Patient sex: M
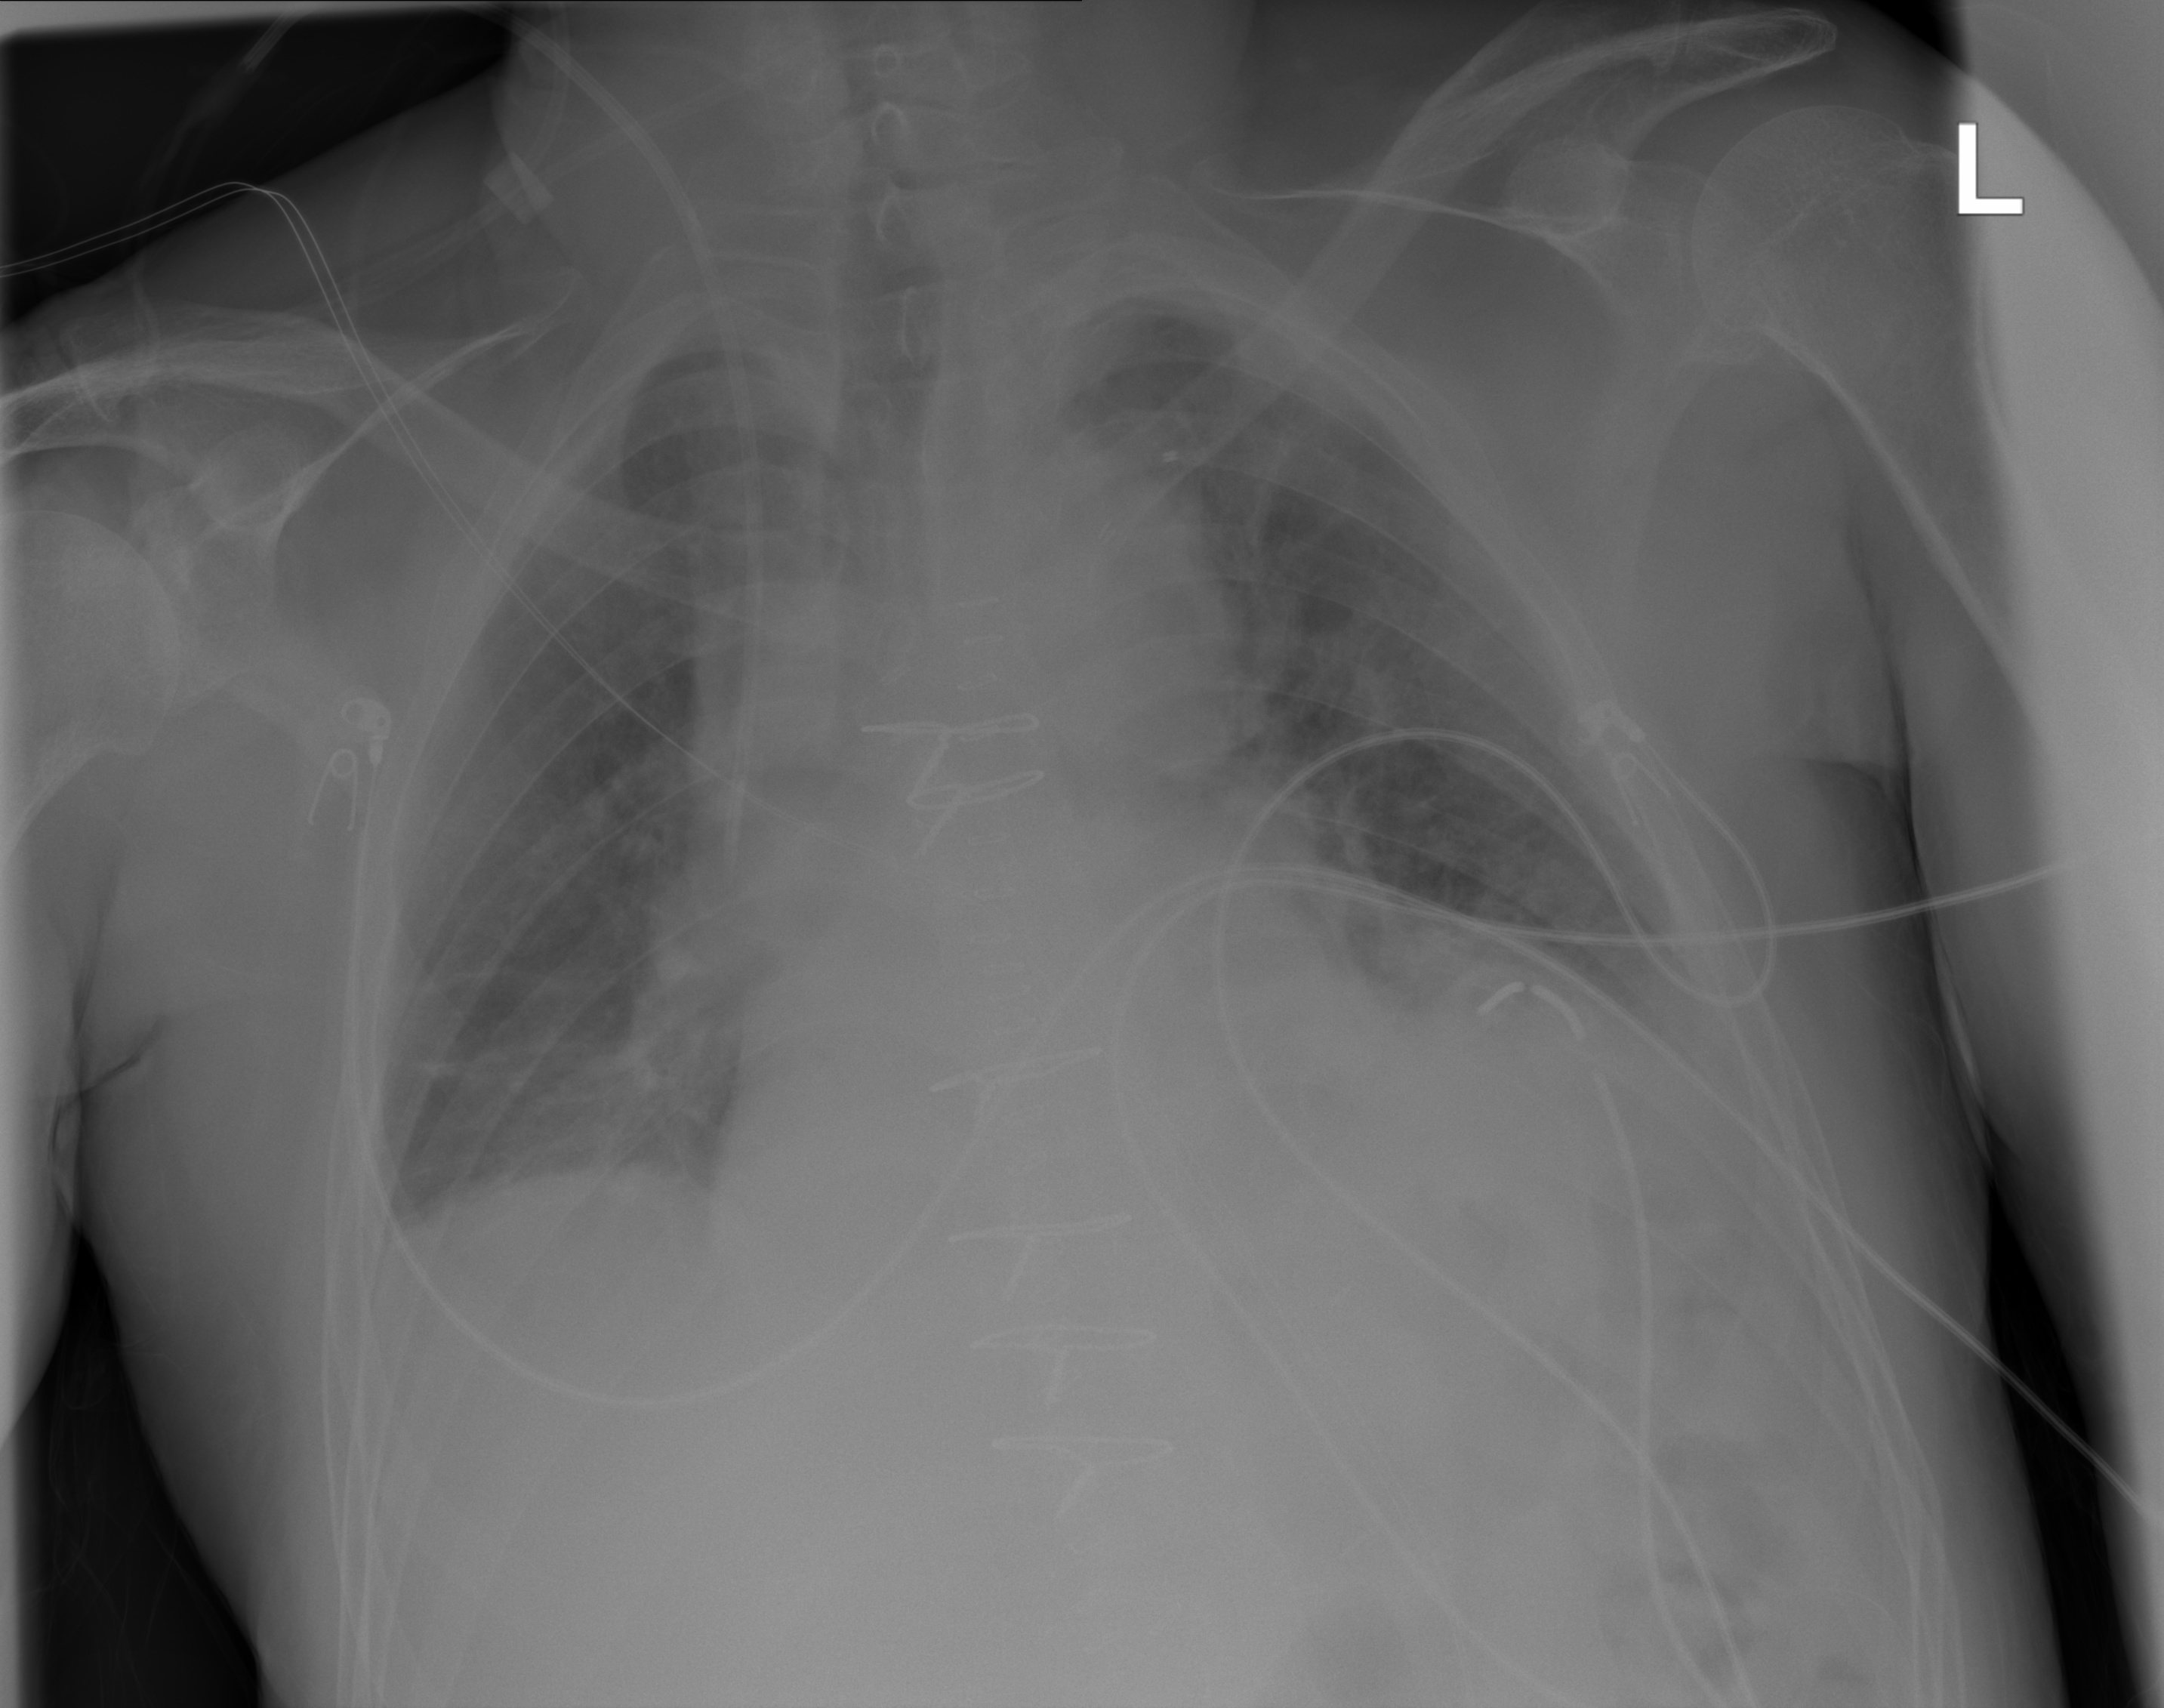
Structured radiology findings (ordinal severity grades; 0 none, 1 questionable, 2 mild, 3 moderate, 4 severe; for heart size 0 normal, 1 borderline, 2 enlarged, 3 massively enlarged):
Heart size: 2
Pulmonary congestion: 2
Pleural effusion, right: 0
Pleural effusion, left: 0
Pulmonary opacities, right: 0
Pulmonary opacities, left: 0
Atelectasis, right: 2
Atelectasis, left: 2